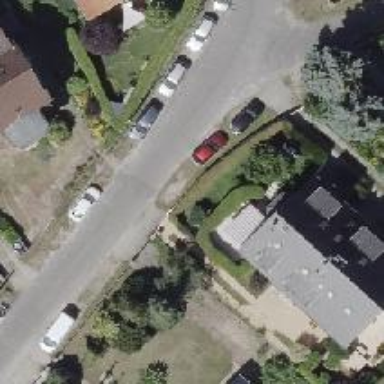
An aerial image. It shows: Driveway.